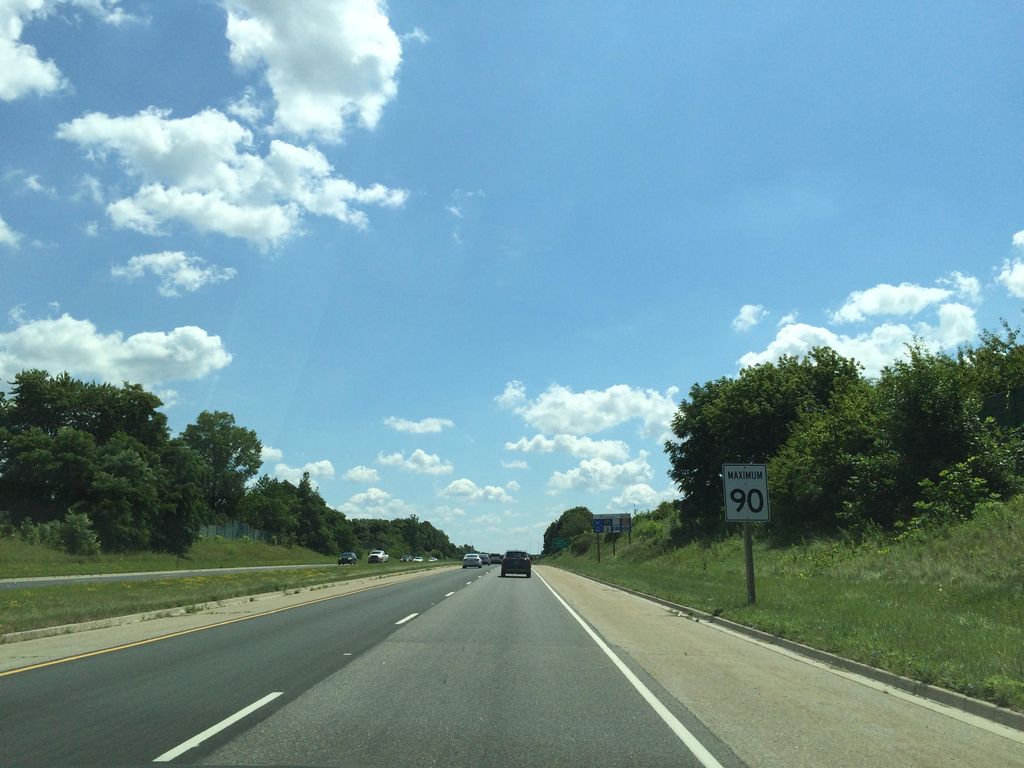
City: hamilton